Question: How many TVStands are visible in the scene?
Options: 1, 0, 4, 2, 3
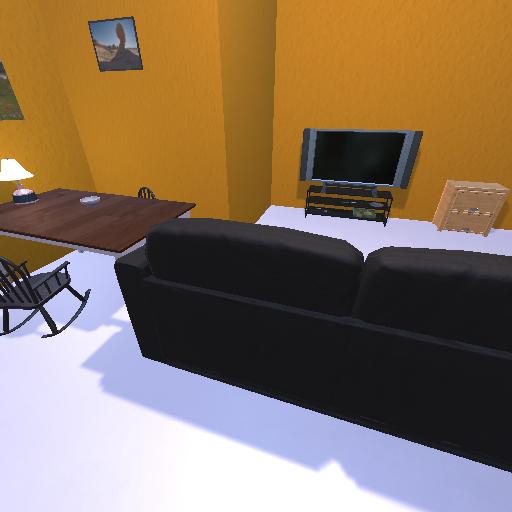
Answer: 1